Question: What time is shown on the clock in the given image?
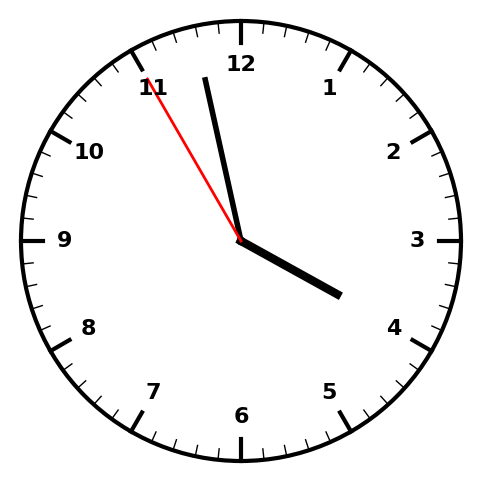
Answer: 03:57:55